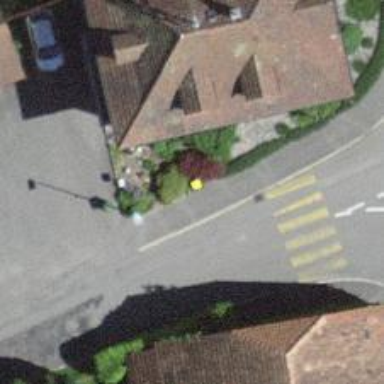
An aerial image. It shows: Post box.